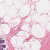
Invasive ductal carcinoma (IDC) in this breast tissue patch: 0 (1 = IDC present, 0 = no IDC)